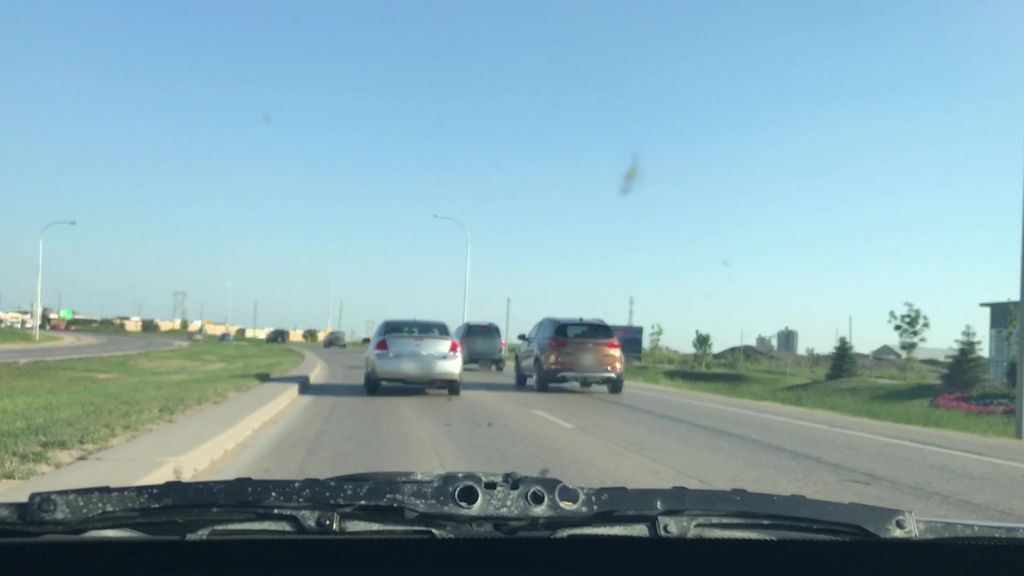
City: winnipeg